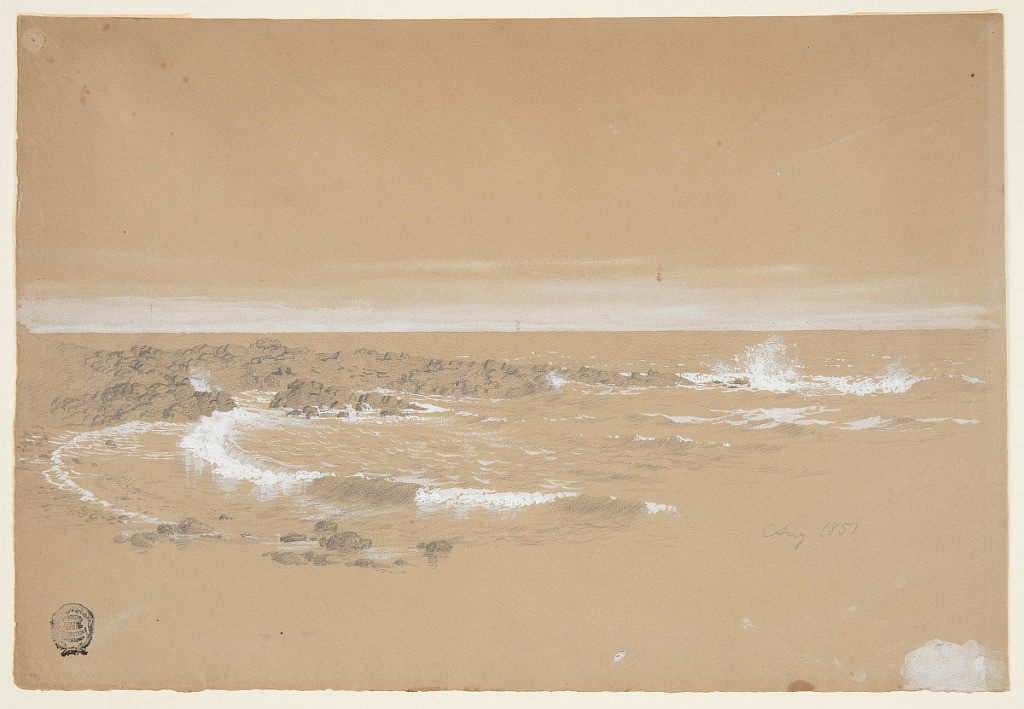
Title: Coastline at Grand Manan Island, Canada
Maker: Frederic Edwin Church, American, 1826–1900
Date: August 1851
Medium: Graphite, brush and white gouache on brown wove paper
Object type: Drawing
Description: Landscape sketch showing a view of waves crashing into the rocky coastline of Grand Manan Island in Canada. In the foreground, the nearby rocky beach is visible at lower left and curves a rocky spit of land that extends into the water in the middle distance at left and center. At right, a crashing wave sends up white spray, articulated in white gouache. The breaking foam of the small waves at left is also rendered in detail with white gouache. In the background, hazy clouds hang just above the long, flat ocean horizon.